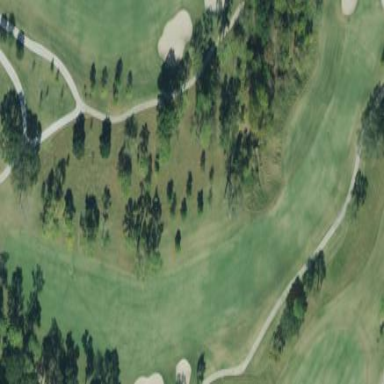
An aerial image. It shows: Golf fairway in the image.